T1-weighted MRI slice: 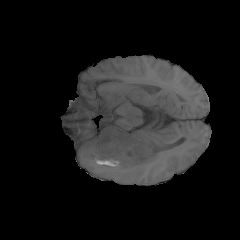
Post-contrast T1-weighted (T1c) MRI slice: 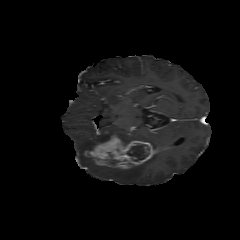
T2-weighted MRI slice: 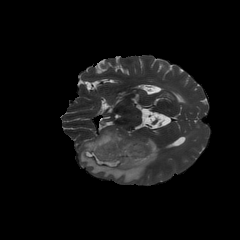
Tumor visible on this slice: yes